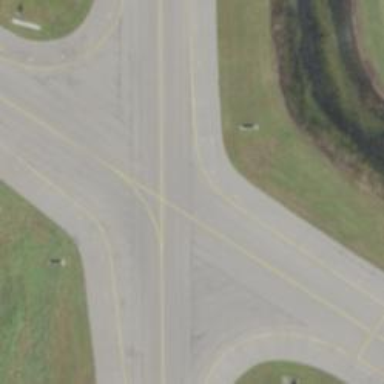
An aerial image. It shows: View of taxiway at the airport.